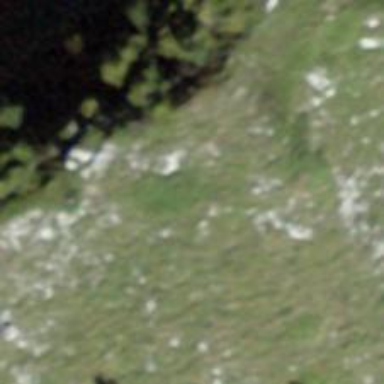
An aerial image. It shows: Cliff in nature.